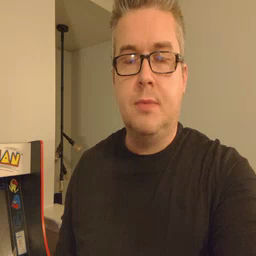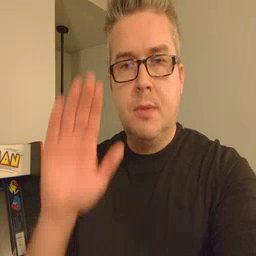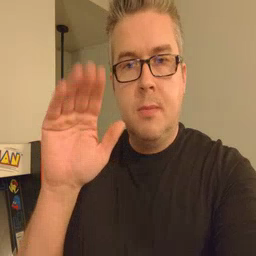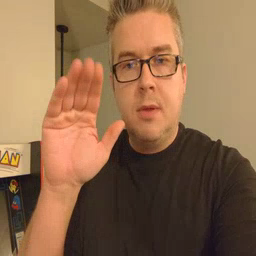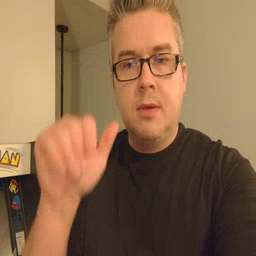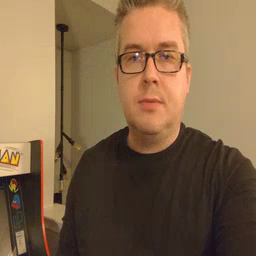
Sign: bye